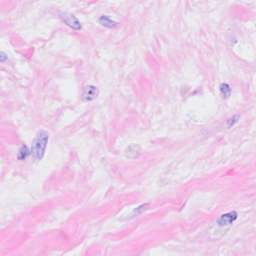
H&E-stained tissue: Breast